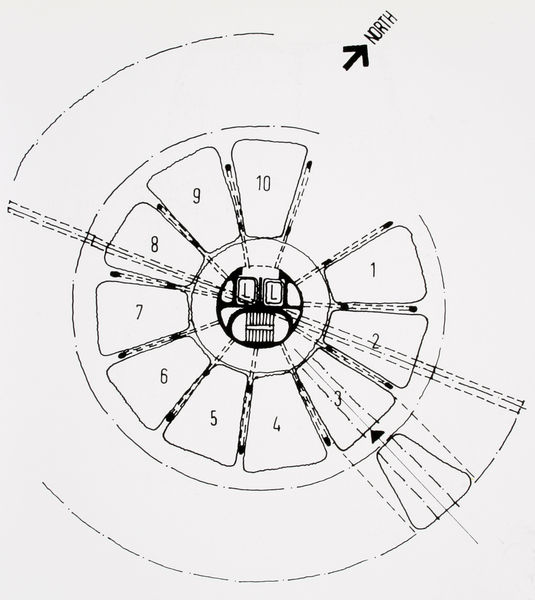
Titel: "Capsel-Tower", Projekt, Grundrißschema
Künstler: Archigram
Schlagwörter: weiß, grau, schwarz, norden, zahlen, ende, pfeil, beginn